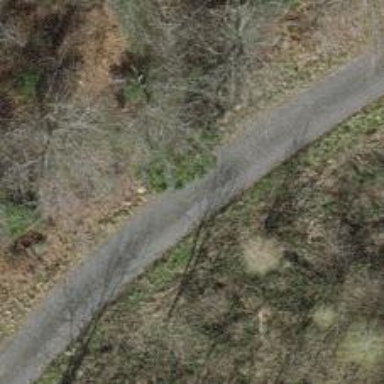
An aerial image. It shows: Track with grade1 tracktype.